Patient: sex F, age 63
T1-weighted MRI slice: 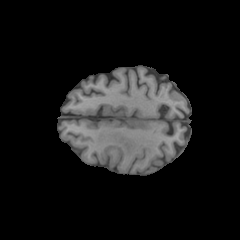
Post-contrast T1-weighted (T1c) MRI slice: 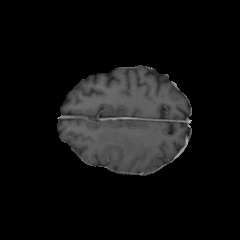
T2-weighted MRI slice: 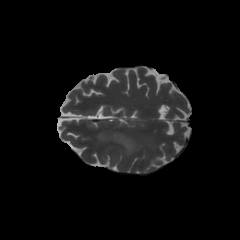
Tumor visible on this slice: yes
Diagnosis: Glioblastoma, IDH-wildtype
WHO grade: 4